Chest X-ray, AP view. Patient: 15 years old, sex F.
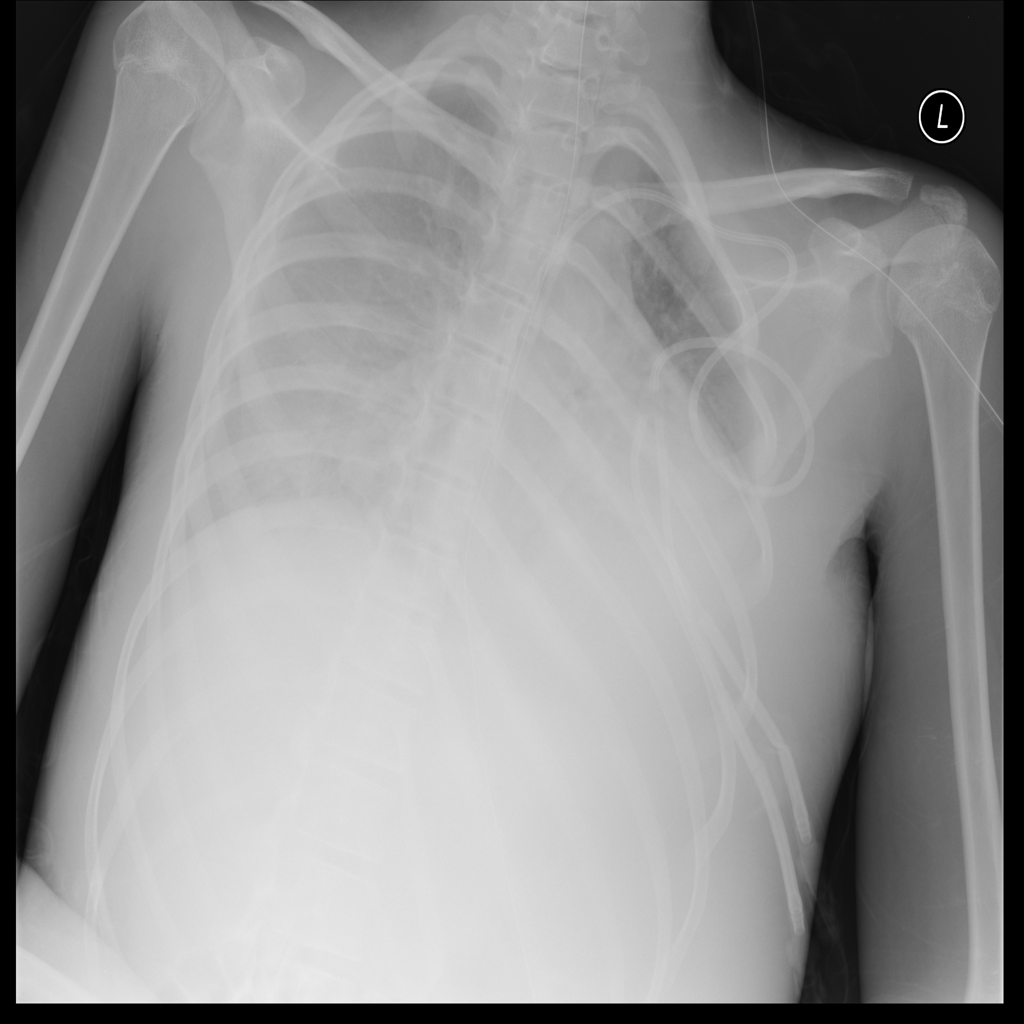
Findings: Effusion, Infiltration, Mass